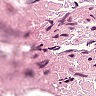
Metastatic tissue present: no